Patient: sex M, age 71
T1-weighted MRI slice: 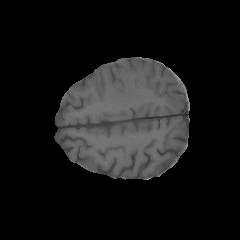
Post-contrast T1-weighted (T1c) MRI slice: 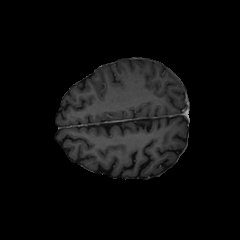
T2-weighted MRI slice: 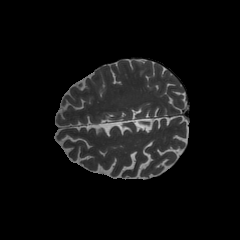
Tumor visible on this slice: yes
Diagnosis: Glioblastoma, IDH-wildtype
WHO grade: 4